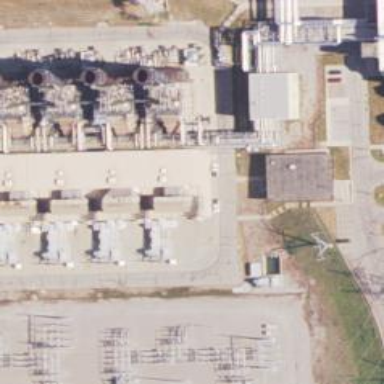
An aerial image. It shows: Gas-powered generator. It is gas turbine type generator.